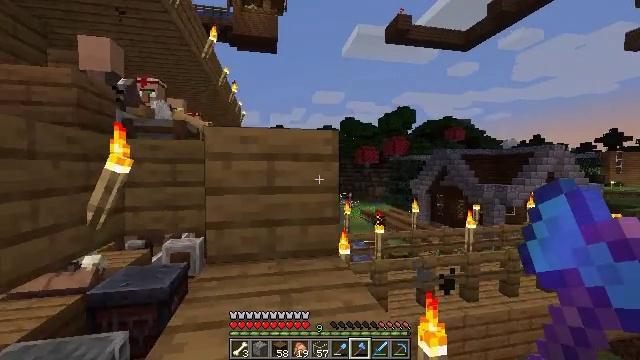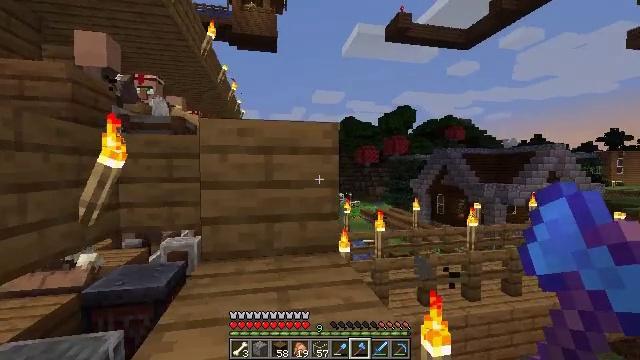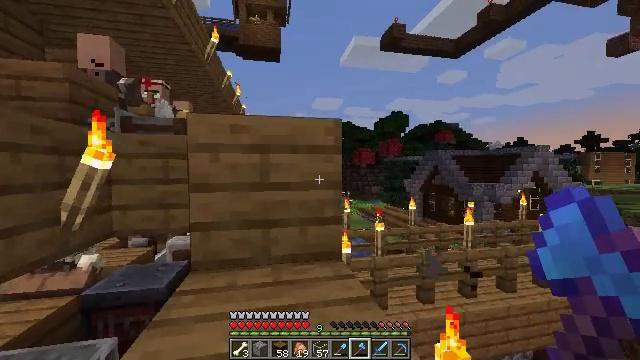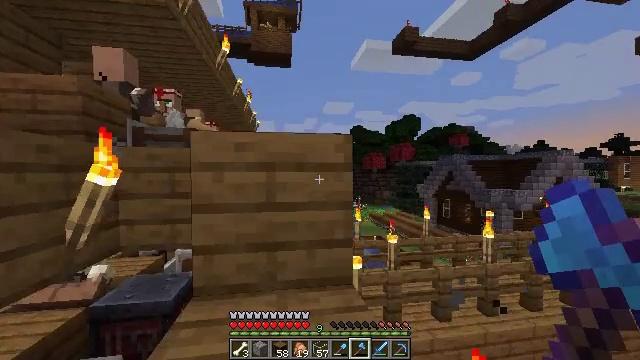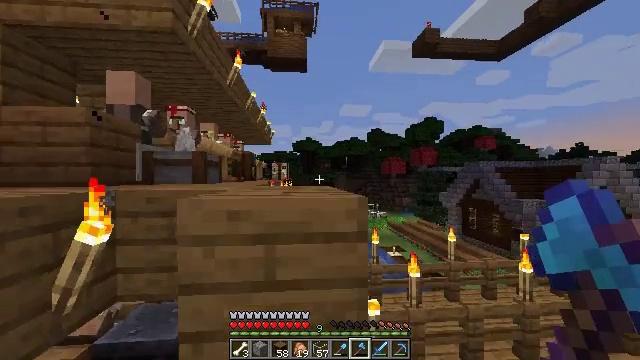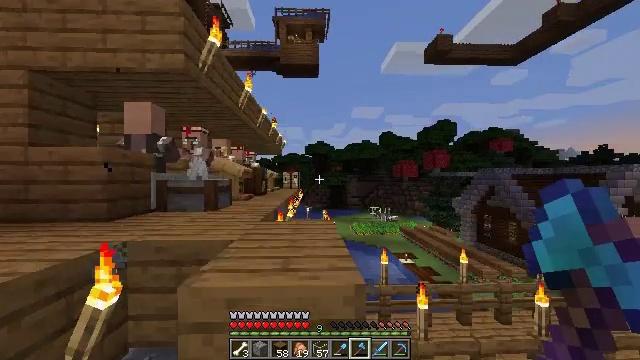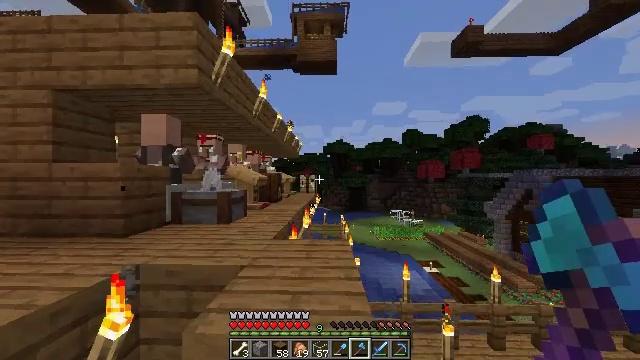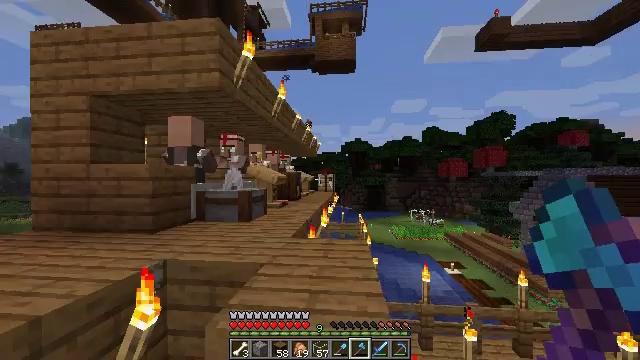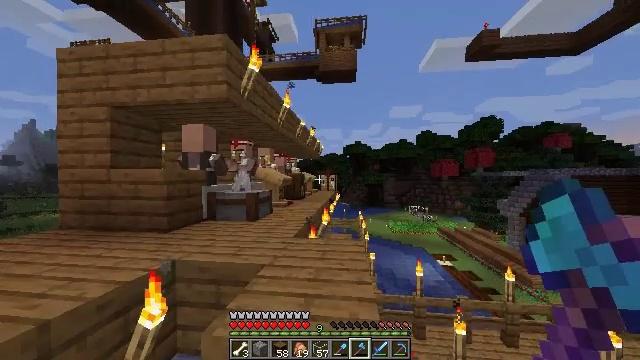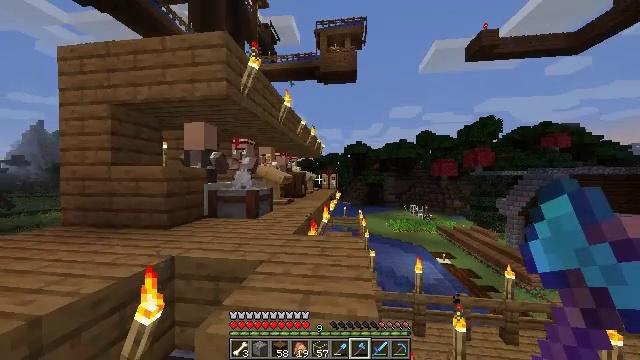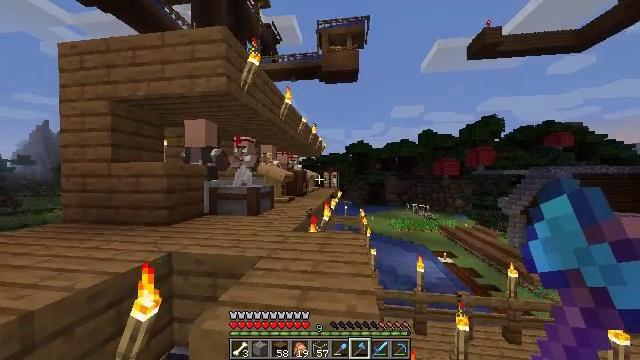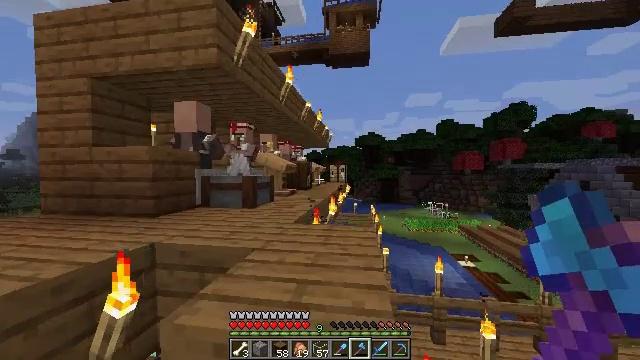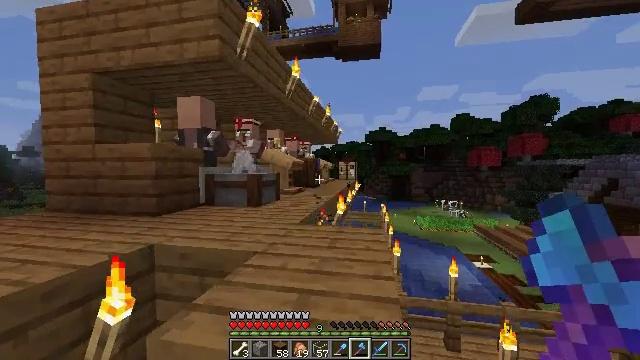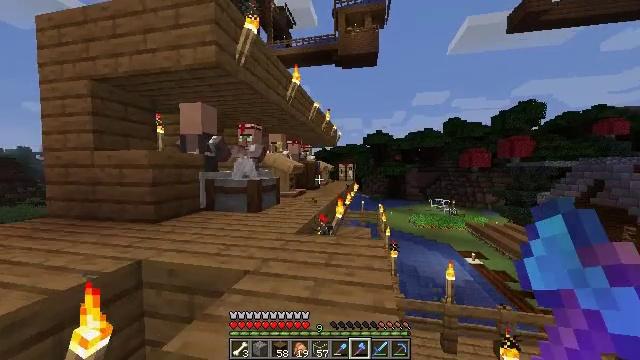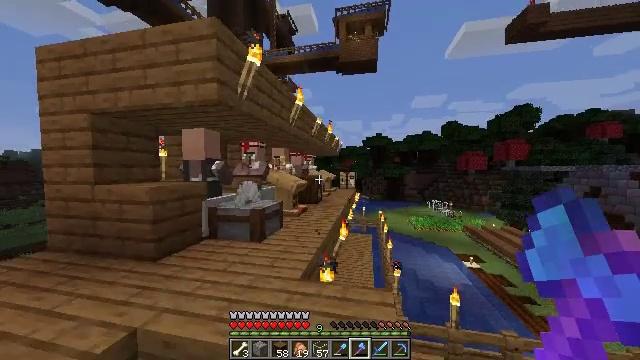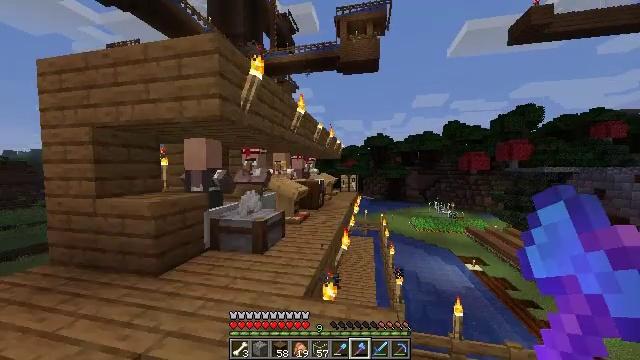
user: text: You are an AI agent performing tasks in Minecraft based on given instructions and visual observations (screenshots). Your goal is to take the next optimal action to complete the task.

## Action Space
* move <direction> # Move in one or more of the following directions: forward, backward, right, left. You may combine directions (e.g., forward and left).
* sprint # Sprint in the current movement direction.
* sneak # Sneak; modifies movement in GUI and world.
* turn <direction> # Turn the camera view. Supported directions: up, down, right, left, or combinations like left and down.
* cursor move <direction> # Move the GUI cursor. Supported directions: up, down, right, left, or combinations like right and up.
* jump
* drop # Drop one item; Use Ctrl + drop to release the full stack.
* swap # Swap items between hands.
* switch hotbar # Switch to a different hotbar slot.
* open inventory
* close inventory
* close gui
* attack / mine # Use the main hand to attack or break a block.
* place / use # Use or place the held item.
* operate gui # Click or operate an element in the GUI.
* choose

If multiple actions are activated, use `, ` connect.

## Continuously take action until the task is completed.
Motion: motion action
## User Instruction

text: Interact with the crafting table to craft chiseled stone bricks.
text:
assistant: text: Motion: move forward, sprint, jump
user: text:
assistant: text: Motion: move forward, sprint, jump
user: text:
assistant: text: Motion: move forward, sprint, turn left and up, jump
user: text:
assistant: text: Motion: move forward, turn left, jump
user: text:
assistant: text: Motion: move forward, turn left, jump
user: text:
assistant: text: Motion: move forward, turn left, jump
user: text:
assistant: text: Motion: move forward, turn left, jump
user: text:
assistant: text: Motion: move forward, turn left, jump
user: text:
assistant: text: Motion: move forward, jump
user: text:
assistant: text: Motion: move forward, jump
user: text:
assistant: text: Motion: move forward, sprint, turn left, jump
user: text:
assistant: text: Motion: move forward, sprint, turn left, jump
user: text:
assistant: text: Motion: move forward, sprint, jump
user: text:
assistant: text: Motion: move forward, sprint, jump
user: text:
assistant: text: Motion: move forward, jump
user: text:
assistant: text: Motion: move forward, jump
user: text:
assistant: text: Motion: move forward, jump
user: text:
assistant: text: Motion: move forward
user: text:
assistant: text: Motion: move forward
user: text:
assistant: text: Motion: move forward, turn left
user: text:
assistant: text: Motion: move forward, turn left
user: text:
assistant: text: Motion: move forward, turn left
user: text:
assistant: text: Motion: move forward, turn left
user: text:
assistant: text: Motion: move forward, turn left
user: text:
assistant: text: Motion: move forward, turn left and up
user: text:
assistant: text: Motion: move forward, turn left
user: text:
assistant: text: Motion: move forward, turn left
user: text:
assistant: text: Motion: move forward, turn left
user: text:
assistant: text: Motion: move forward, turn left
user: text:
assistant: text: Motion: no_op